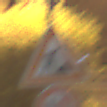
Verkehrszeichen: Arbeitsstelle
Zusatzzeichen unten: VorrangDesGegenverkehrs
Umgebung: Outdoor, Urban
Tageszeit: Night
Wetter: PartlyCloudy
Licht: Artificial
Jahreszeit: NotSpecified
Kontrast: HighContrast